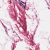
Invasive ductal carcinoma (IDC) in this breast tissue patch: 0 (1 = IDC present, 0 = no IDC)